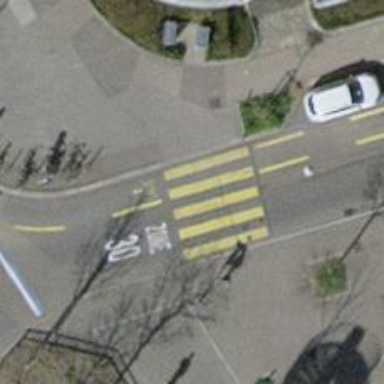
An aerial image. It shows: Kerb barrier.